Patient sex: M
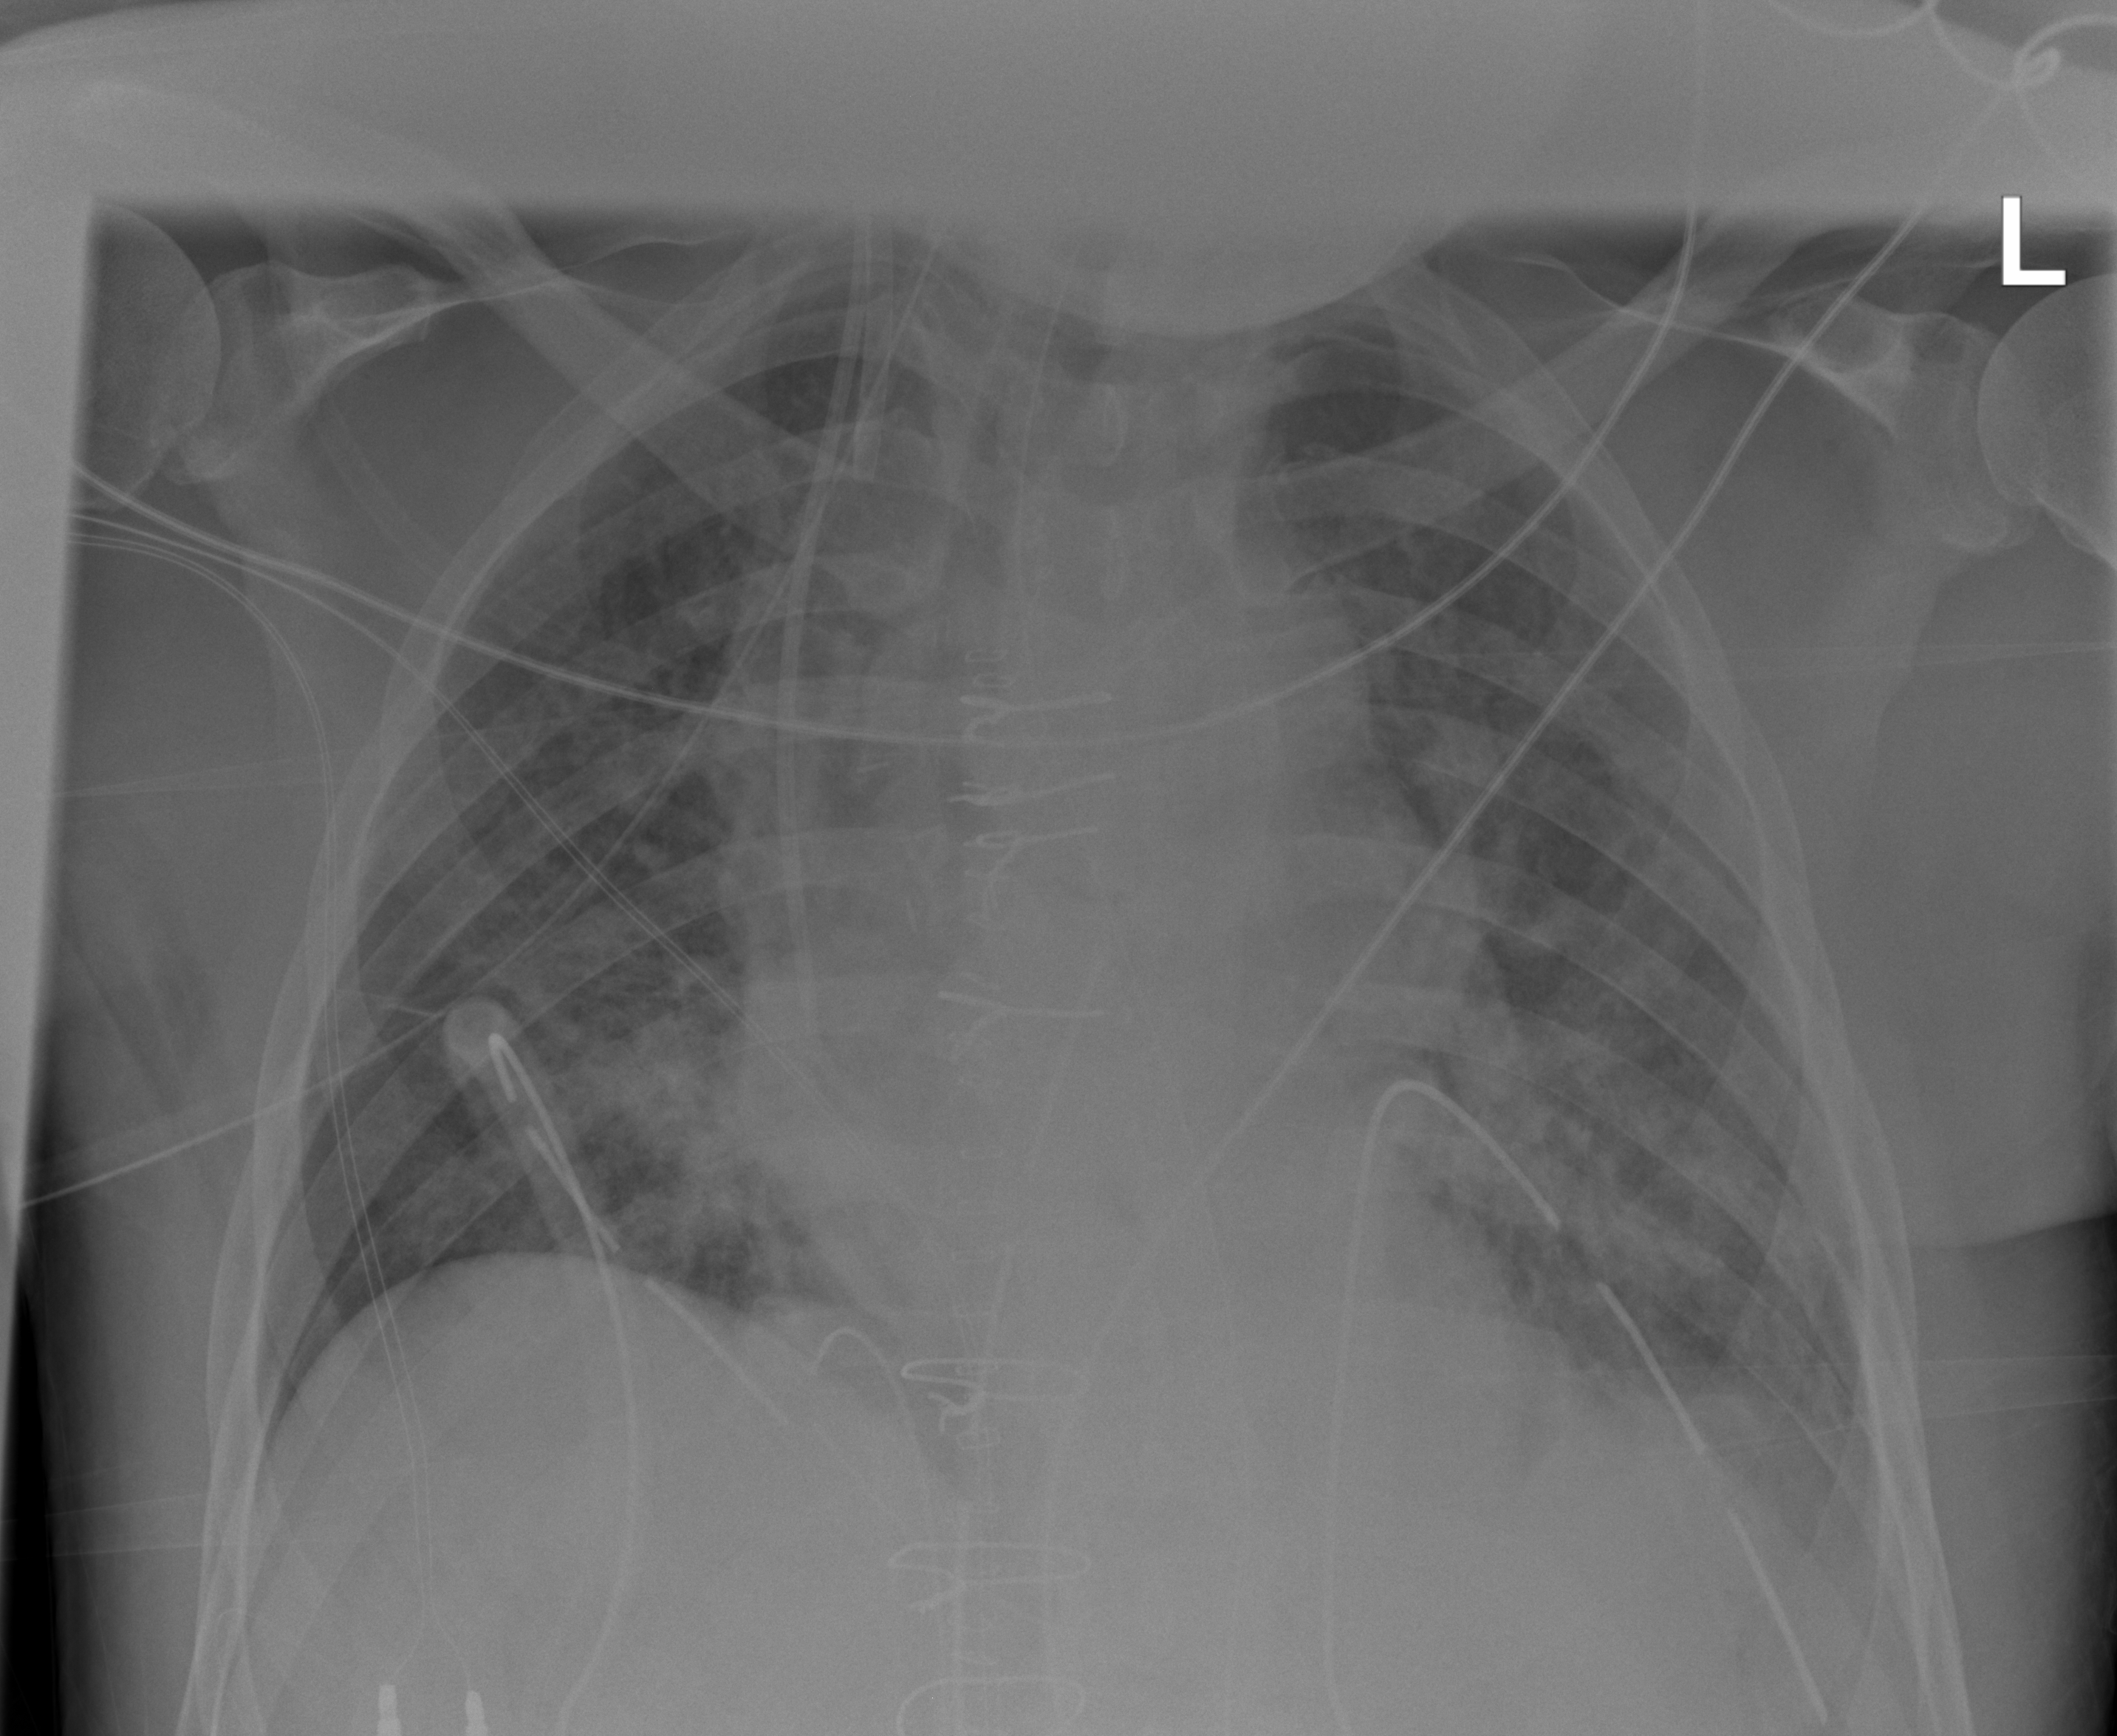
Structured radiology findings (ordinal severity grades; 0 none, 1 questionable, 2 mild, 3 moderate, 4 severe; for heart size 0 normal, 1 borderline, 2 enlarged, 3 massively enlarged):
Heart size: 1
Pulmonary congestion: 2
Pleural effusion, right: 0
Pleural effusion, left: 2
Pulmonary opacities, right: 2
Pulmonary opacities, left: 2
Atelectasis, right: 2
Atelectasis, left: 2